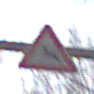
Verkehrszeichen: WildwechselRechts
Umgebung: Outdoor, Nature
Tageszeit: MorningAfternoon
Wetter: Clear
Licht: Natural
Jahreszeit: Winter
Kontrast: HighContrast